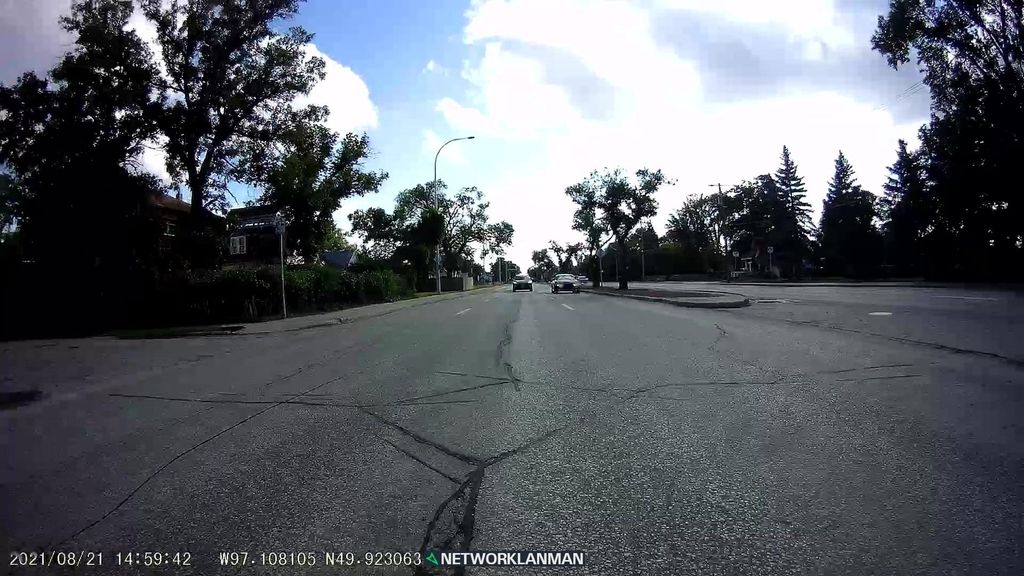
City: winnipeg